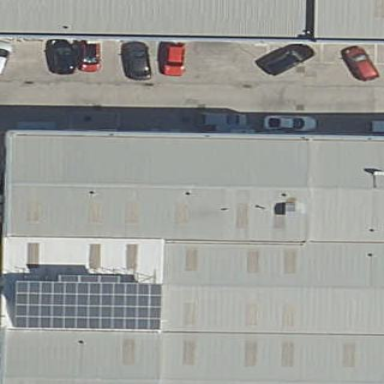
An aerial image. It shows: Industrial building.